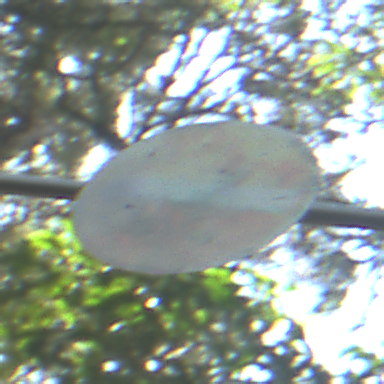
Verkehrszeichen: VerbotDerEinfahrt
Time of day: Midday
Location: Outdoor (Nature)
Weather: Clear
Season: NotSpecified
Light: Natural